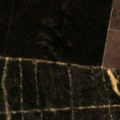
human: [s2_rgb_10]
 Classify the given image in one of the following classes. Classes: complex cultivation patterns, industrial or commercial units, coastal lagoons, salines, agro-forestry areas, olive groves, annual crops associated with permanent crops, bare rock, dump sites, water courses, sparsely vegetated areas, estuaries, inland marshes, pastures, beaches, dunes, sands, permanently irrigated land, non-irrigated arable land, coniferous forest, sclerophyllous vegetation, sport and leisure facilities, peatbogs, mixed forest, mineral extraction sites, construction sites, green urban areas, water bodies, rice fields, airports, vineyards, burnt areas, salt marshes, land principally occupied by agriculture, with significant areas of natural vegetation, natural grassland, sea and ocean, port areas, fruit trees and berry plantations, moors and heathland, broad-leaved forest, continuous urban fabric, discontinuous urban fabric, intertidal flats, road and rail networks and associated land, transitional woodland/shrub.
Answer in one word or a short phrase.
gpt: broad-leaved forest, transitional woodland/shrub